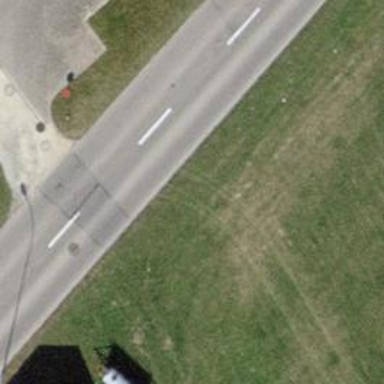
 featuring cycle track on the left side."